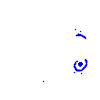
Particle: electron